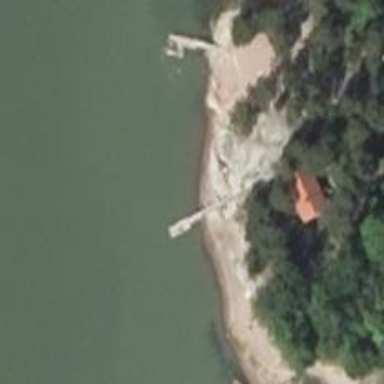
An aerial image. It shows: Man-made pier.